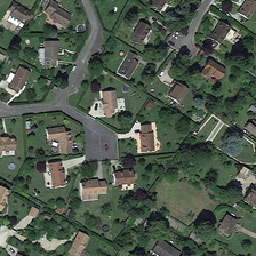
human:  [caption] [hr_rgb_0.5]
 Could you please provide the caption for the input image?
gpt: This is a well organized community, spread over some villas and decorated with lush plants.

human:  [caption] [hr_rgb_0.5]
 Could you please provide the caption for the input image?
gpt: It's a good community, villas and green plants.

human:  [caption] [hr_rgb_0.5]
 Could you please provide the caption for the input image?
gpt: It's a well-organized community with villas and lush plants.

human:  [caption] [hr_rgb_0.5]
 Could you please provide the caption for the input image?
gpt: This is a well organized commuter decorated with lush plants scattered in several villas.

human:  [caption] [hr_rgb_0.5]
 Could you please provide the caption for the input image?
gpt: This is A WELL organized community, spread out with some houses and decorated with lush plants.